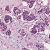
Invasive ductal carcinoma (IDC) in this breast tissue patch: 1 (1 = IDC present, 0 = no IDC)